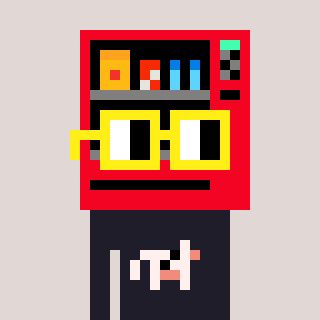
a pixel art character with square yellow glasses, a vending machine-shaped head and a grayscale-colored body on a warm background